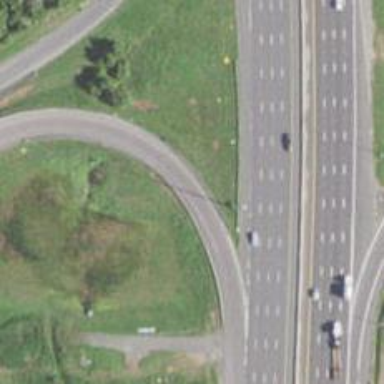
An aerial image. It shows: Motorway link.